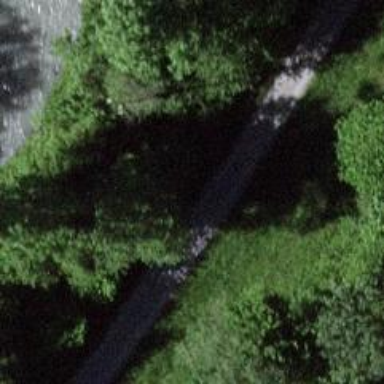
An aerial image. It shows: Footway with fine gravel surface.